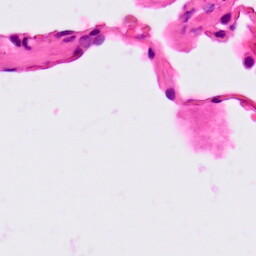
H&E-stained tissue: Lung